Question: When clicking the logo, it toggles between being visible on hover and being always visible. What is it meant to do? Is it some kind of indicator?

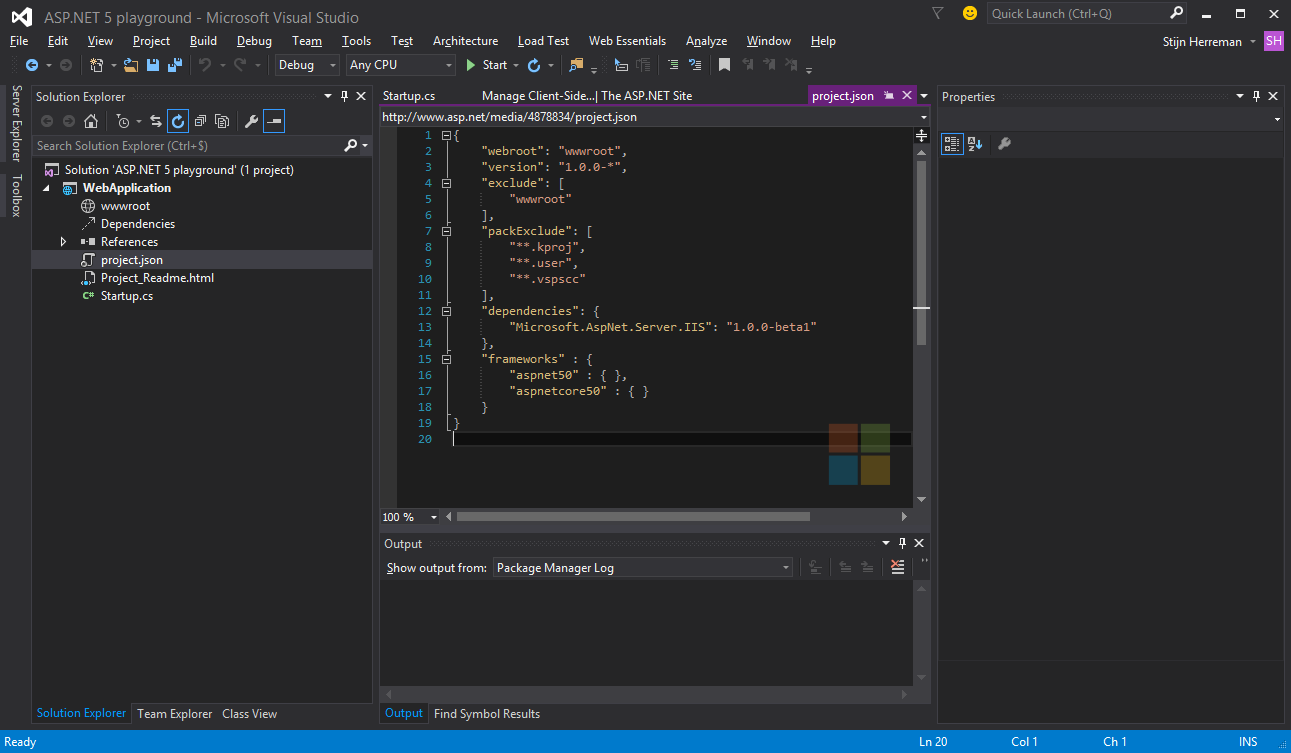
Answer: I just noticed that when clicking it, the status bar at the bottom says:
> Web Essentials: Global settings updated
It seems to be a new feature in Web Essentials:
>
For certain files, a watermark of the associated logo is shown in the top right corner.
<URL> it shows a logo for 5 files:
'''
{ "bower.json", "bower.png"},
{ "package.json", "npm.png"},
{ "project.json", "vs.png"},
{ "gruntfile.js", "grunt.png"},
{ "gulpfile.js", "gulp.png"},
'''